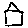
Label: house